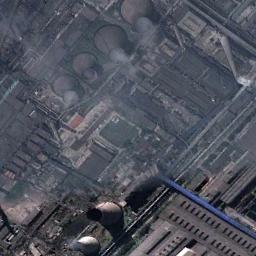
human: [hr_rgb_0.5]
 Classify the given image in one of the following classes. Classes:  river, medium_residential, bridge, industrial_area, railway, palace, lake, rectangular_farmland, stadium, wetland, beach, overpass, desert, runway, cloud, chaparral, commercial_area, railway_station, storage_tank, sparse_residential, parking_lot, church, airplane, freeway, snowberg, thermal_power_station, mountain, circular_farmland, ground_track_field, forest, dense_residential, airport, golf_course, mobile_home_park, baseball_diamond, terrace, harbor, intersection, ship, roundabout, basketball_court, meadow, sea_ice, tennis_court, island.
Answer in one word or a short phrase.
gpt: thermal_power_station